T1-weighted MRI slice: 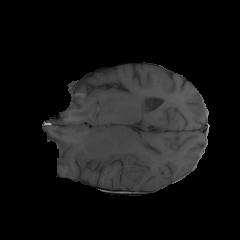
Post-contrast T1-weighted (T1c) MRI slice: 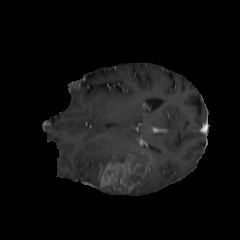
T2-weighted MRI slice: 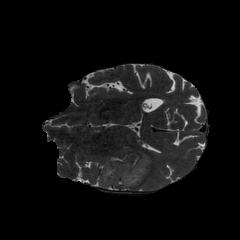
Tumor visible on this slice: yes